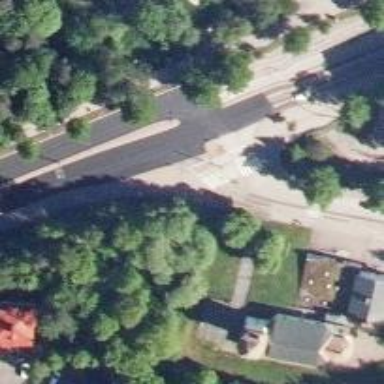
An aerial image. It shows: Uncontrolled road crossing.